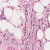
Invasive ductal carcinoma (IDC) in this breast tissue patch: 1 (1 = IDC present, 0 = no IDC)